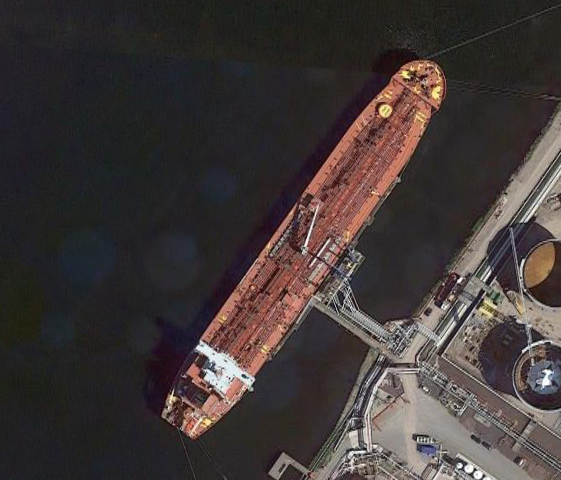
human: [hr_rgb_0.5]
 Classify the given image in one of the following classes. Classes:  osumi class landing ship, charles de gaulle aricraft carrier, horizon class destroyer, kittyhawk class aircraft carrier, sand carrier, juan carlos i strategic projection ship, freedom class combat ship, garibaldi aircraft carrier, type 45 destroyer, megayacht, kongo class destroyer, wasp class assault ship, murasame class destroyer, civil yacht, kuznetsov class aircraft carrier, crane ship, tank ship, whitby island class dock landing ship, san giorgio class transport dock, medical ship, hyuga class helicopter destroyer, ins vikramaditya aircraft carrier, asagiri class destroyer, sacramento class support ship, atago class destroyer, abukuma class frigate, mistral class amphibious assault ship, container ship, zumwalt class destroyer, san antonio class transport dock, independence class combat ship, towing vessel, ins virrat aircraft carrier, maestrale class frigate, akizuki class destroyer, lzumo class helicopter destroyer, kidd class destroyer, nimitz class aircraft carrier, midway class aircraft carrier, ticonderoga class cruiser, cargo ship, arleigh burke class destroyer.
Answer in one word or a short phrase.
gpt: Tank ship